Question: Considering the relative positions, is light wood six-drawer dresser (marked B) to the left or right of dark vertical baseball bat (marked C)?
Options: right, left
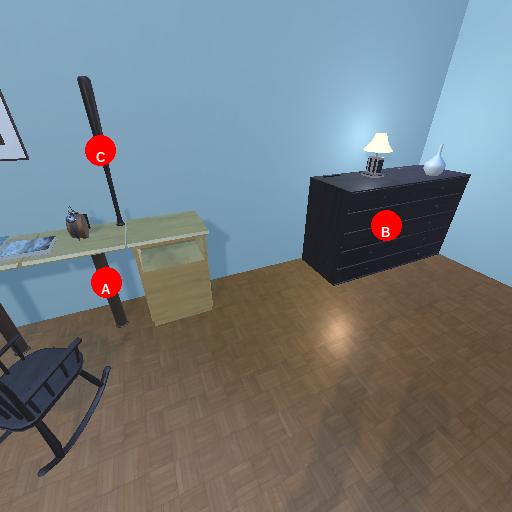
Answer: right